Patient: sex F, age 57
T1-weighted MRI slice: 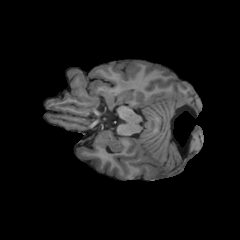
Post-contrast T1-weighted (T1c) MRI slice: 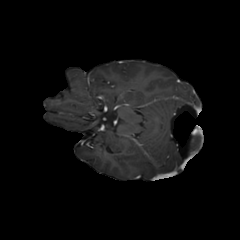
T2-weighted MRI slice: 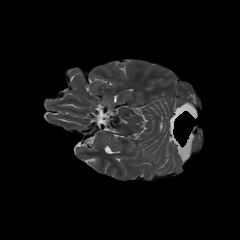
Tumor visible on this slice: yes
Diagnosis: Glioblastoma, IDH-wildtype
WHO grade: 4